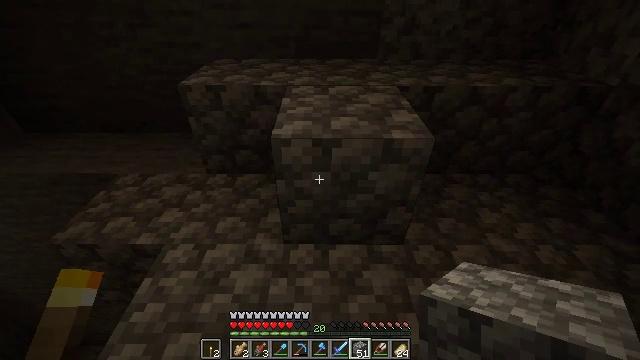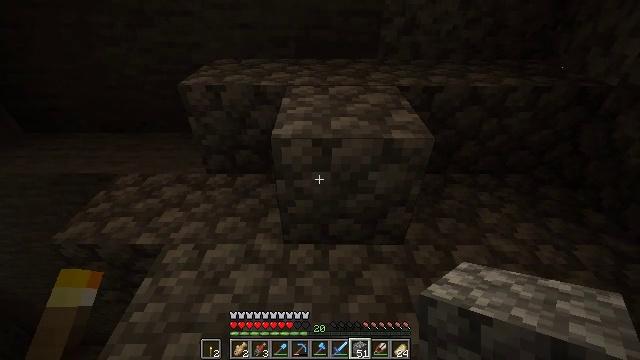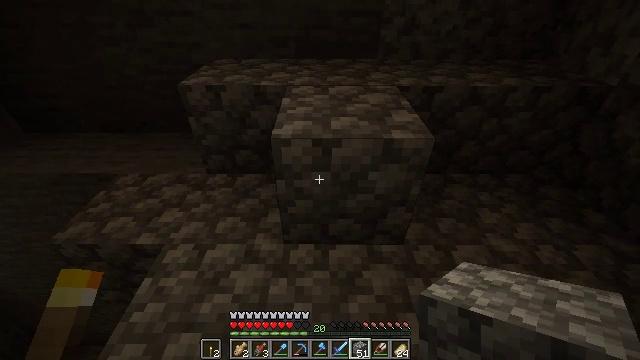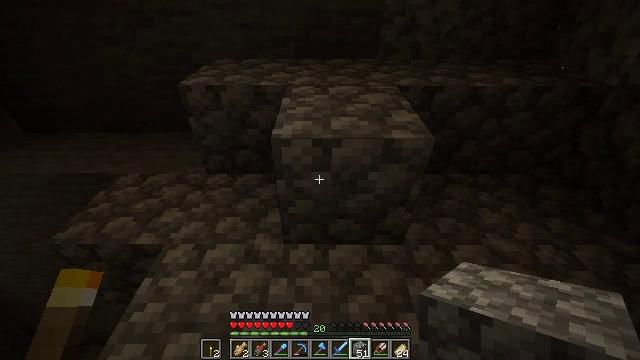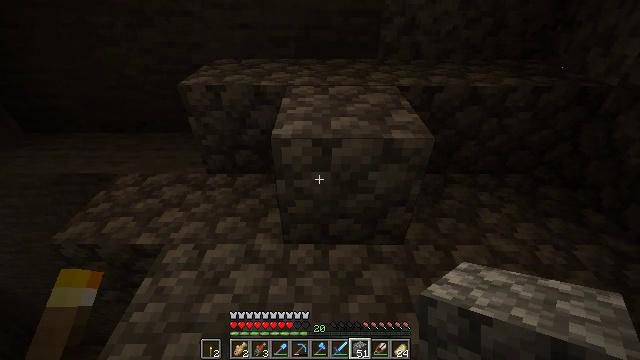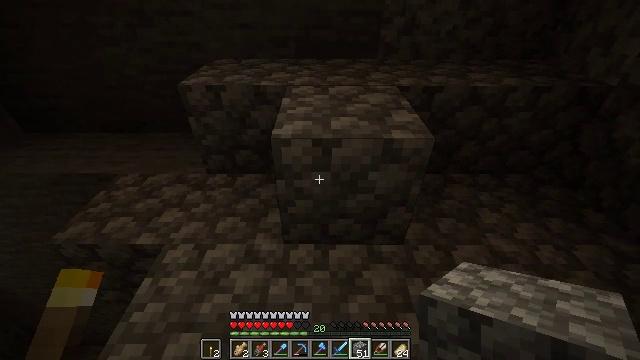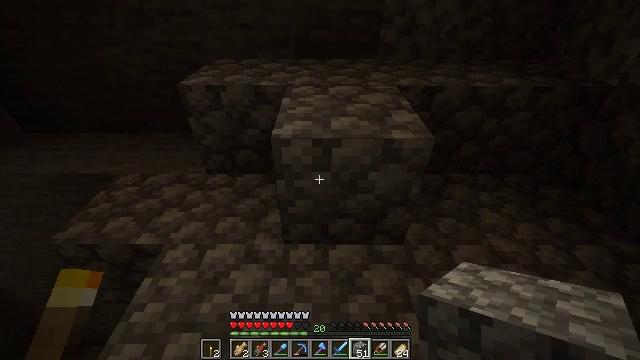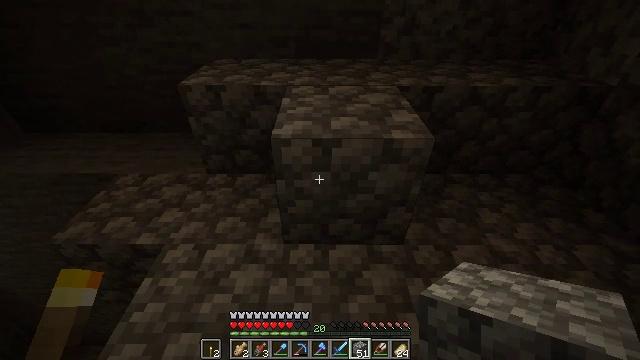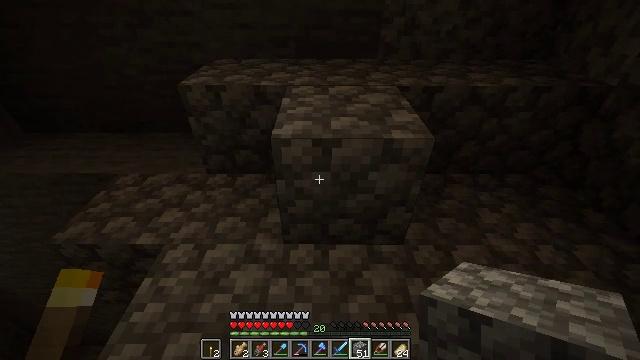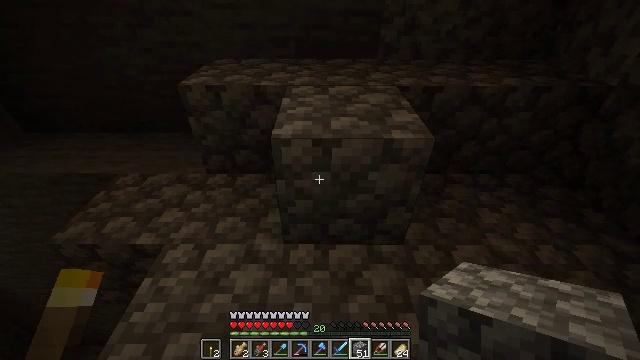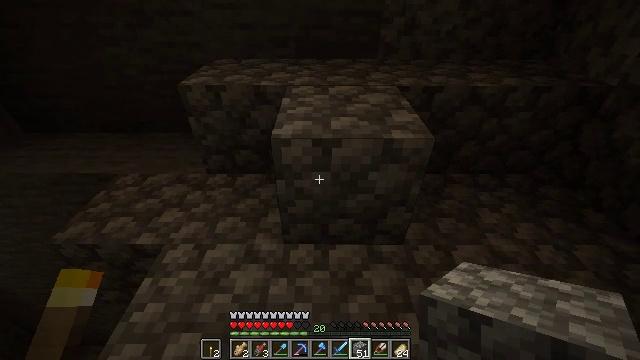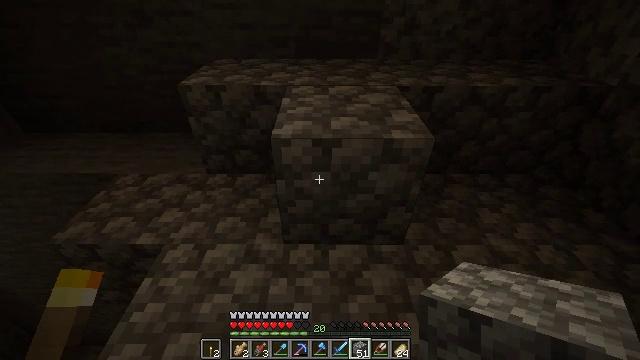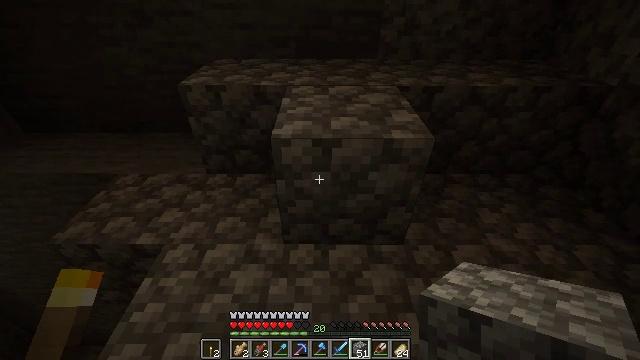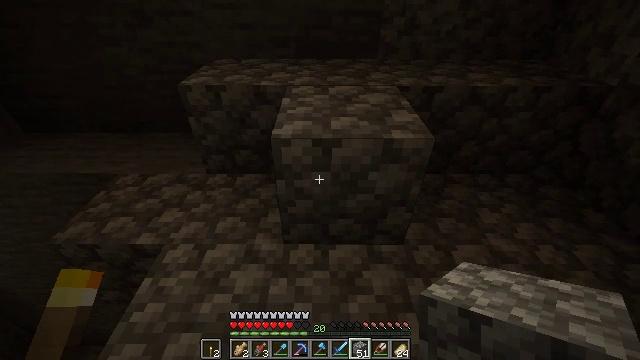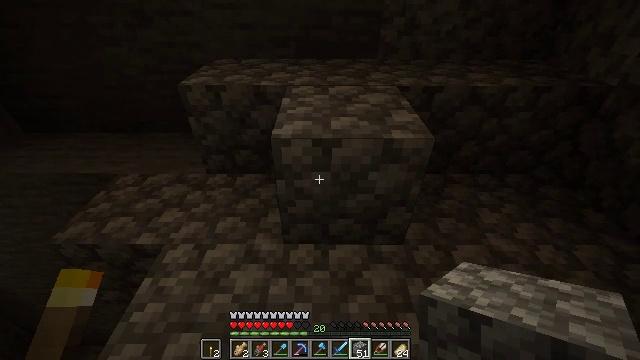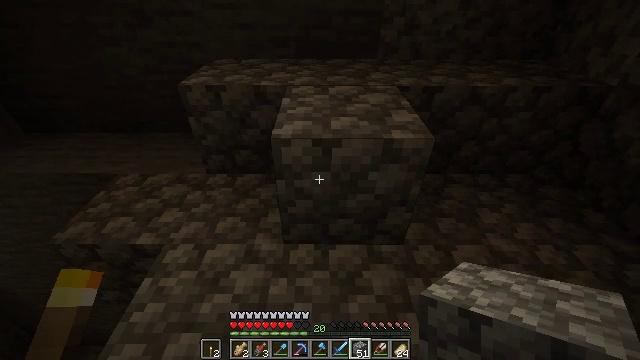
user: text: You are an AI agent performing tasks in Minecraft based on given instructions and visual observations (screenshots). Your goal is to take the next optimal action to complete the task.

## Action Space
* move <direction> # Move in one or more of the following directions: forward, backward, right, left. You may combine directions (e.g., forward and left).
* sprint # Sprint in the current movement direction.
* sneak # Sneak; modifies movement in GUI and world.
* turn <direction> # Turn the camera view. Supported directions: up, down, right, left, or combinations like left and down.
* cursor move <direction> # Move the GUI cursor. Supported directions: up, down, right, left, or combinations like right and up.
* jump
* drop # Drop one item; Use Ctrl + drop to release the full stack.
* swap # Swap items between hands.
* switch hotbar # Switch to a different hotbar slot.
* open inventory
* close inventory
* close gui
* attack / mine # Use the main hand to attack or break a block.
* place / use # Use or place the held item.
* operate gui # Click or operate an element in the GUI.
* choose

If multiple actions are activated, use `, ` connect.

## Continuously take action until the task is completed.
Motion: motion action
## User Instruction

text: Break the cobblestone to create a path.
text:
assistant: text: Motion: no_op
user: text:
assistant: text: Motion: no_op
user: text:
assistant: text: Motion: no_op
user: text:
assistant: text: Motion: no_op
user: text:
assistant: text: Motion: no_op
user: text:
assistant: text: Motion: no_op
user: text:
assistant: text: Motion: no_op
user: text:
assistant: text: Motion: no_op
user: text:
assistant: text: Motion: no_op
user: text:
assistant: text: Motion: no_op
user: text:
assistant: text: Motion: no_op
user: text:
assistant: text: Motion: no_op
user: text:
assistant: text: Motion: no_op
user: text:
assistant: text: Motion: no_op
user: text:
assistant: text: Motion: no_op
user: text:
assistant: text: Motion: no_op
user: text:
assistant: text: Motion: no_op
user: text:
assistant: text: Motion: no_op
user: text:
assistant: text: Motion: no_op
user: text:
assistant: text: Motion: no_op
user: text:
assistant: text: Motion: no_op
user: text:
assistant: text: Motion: no_op
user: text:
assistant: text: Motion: no_op
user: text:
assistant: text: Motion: no_op
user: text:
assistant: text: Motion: no_op
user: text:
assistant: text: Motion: no_op
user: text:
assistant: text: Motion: no_op
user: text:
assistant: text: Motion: no_op
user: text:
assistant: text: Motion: no_op
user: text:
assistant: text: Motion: no_op